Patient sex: M
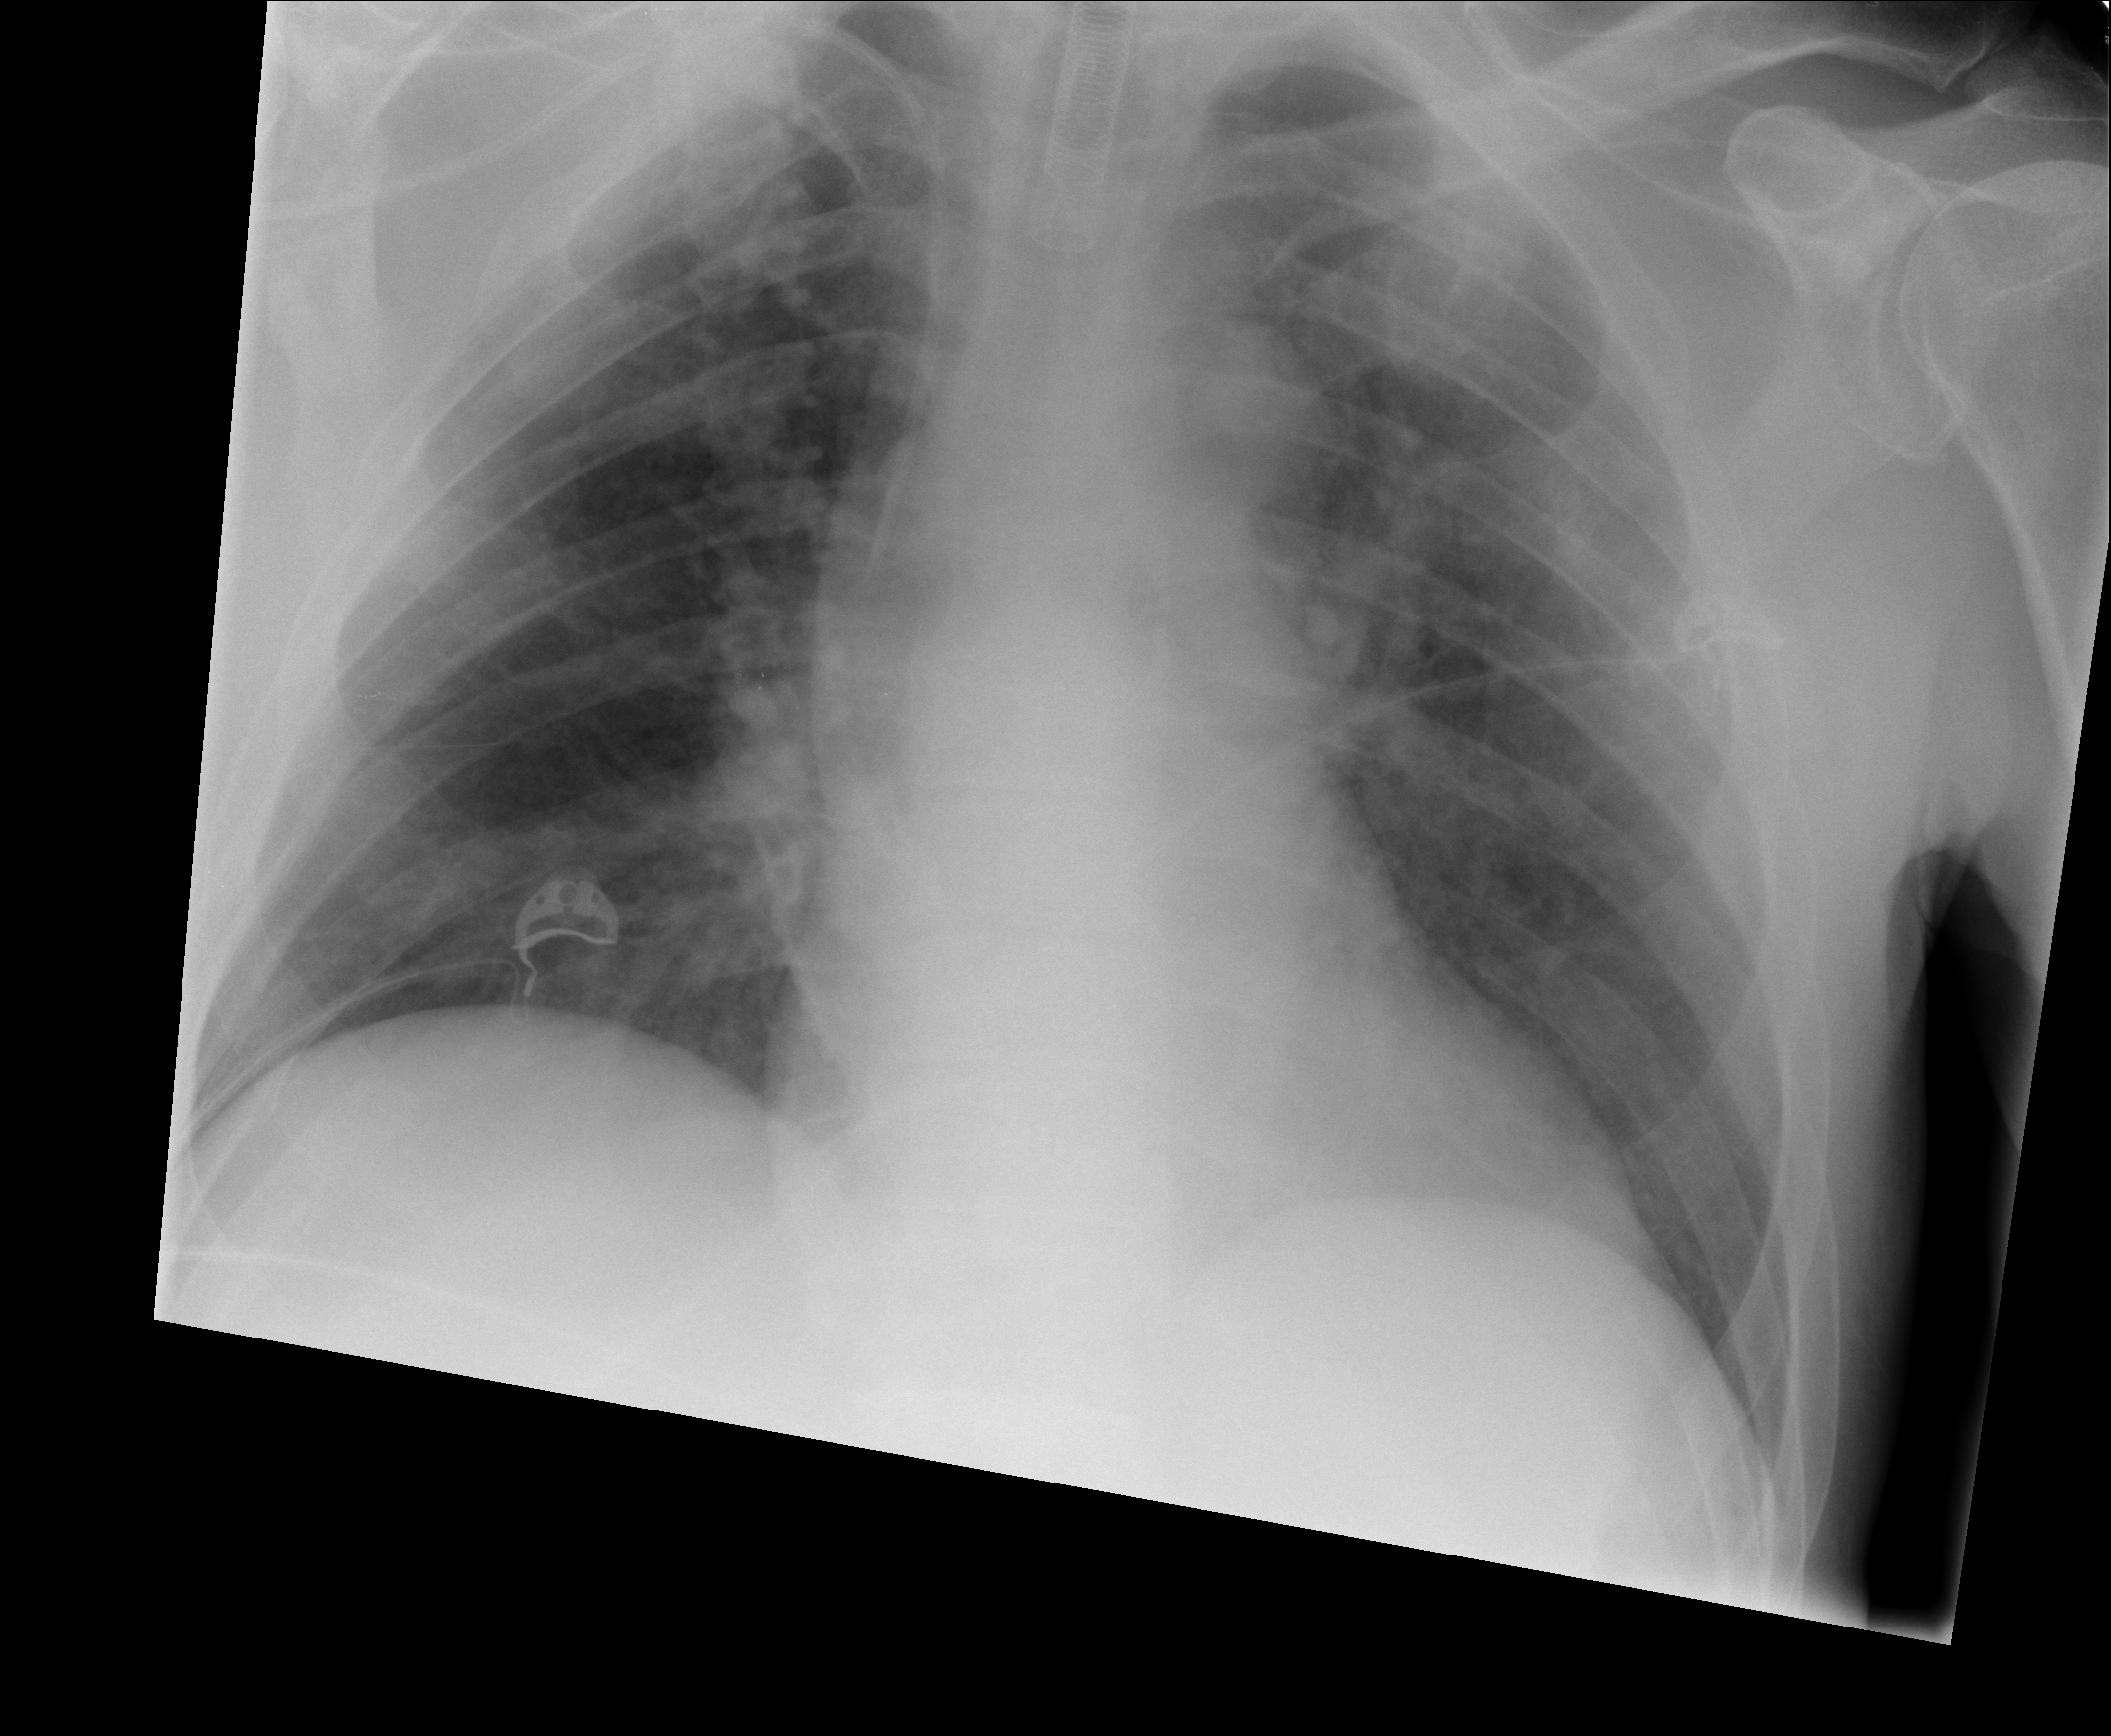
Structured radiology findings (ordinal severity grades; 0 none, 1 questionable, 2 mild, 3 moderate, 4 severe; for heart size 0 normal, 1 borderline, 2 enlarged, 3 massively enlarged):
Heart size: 2
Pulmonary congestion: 2
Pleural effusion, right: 0
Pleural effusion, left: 2
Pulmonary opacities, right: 2
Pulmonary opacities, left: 2
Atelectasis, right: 1
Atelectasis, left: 2